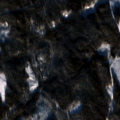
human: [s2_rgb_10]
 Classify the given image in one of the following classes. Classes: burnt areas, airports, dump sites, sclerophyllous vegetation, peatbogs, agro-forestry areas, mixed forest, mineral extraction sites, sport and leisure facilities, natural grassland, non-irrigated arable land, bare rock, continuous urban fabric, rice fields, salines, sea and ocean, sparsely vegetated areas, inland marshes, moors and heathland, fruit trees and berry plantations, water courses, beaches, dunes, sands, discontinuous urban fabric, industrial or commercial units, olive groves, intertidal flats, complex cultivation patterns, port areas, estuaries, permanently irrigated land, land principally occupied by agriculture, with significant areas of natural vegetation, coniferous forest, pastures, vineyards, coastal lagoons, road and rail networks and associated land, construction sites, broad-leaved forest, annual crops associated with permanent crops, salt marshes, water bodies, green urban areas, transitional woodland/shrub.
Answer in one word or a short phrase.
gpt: coniferous forest, transitional woodland/shrub